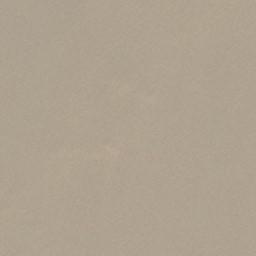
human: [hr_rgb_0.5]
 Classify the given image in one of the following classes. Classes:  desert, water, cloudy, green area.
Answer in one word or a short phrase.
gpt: desert